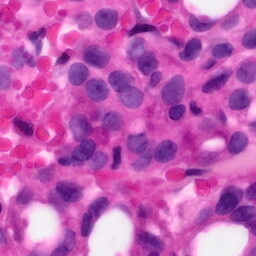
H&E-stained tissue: Pancreatic